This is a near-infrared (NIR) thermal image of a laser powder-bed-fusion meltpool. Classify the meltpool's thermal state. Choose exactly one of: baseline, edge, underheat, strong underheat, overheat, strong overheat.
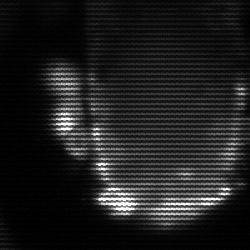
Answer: baseline